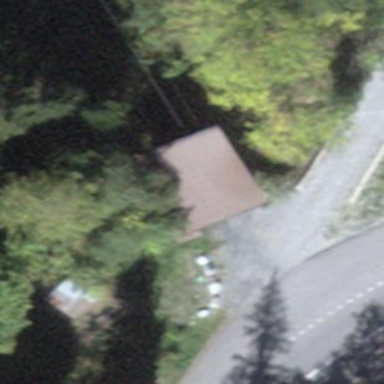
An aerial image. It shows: Building serving as aerialway station.